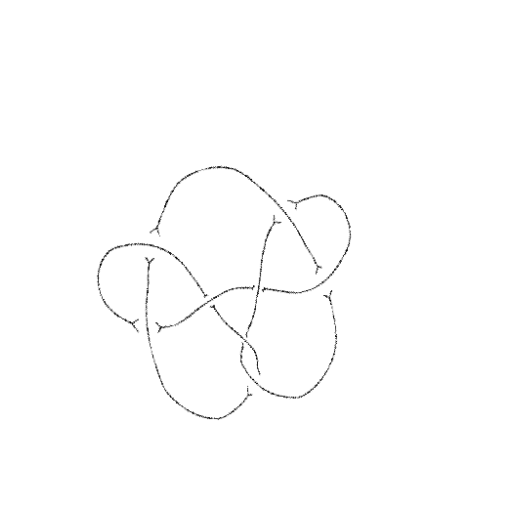
Crossing number: 8